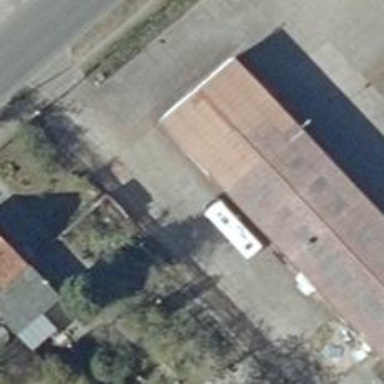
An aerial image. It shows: Car shop.